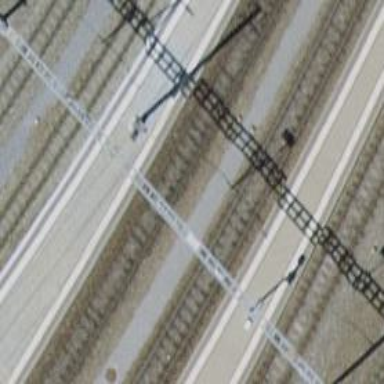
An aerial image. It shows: Platform edge at railway station.